Question: Eclipse popped a new one on me this morning. See the circled icon in the image.
I have looked at lots of links from similar posts on SO (though didnt find any for thsi exact icon) and none of the links have mentioned this.
FYI this is in Texas Instruments Code Composer Eclipse "package", or however it's termed, but searching over at TI has been just as fruitless.

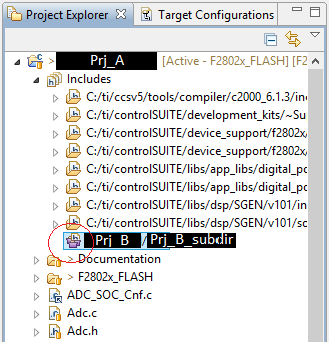
Answer: It means this folder is in a workspace path.